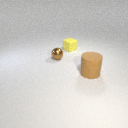
small brown metal sphere behind large brown rubber cylinder